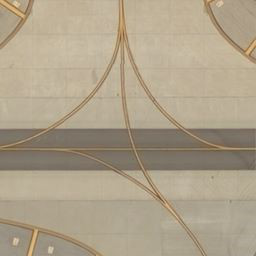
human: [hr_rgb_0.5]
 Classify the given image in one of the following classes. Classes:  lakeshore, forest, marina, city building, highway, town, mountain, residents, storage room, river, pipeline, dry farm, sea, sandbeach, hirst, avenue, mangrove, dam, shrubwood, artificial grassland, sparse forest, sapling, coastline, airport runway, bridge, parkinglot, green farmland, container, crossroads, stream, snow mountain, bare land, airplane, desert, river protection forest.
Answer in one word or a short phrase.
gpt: airport runway